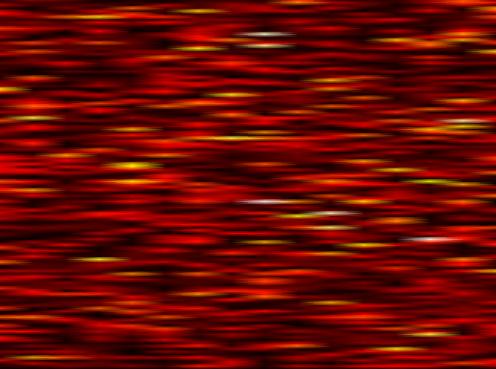
Label: UFMC